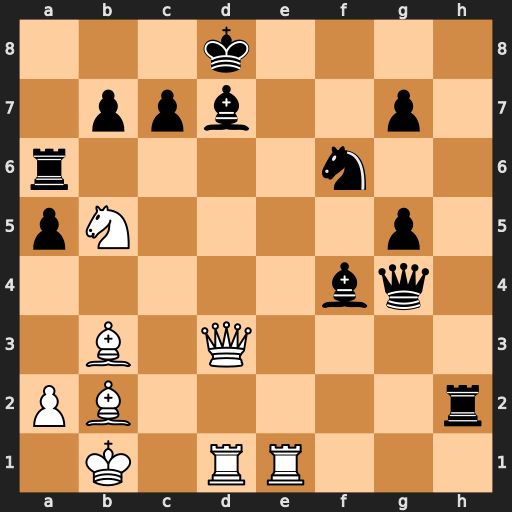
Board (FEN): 3k4/1ppb2p1/r4n2/pN4p1/5bq1/1B1Q4/PB5r/1K1RR3
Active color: w
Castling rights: -
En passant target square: -
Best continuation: Bxf6+ Rxf6 Be6 Qxe6 Rxe6